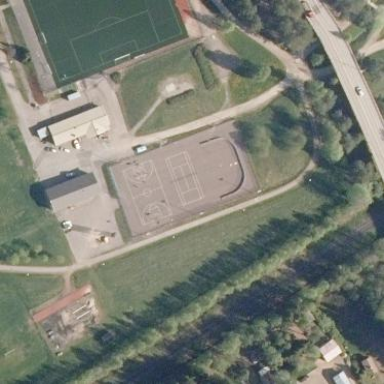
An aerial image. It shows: Tennis court on the leisure land pitch.